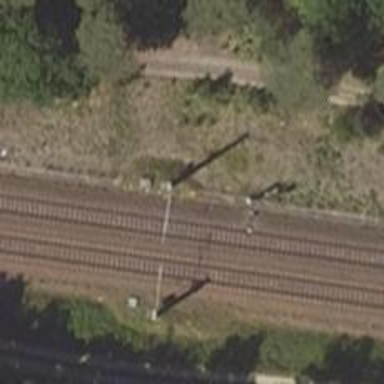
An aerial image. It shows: Railway signal.